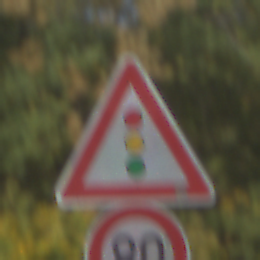
Verkehrszeichen: Lichtzeichenanlage
Zusatzzeichen unten: Geschwindigkeit80
Umgebung: Outdoor, Suburban
Tageszeit: MorningAfternoon
Wetter: Clear
Licht: Natural
Jahreszeit: NotSpecified
Kontrast: HighContrast